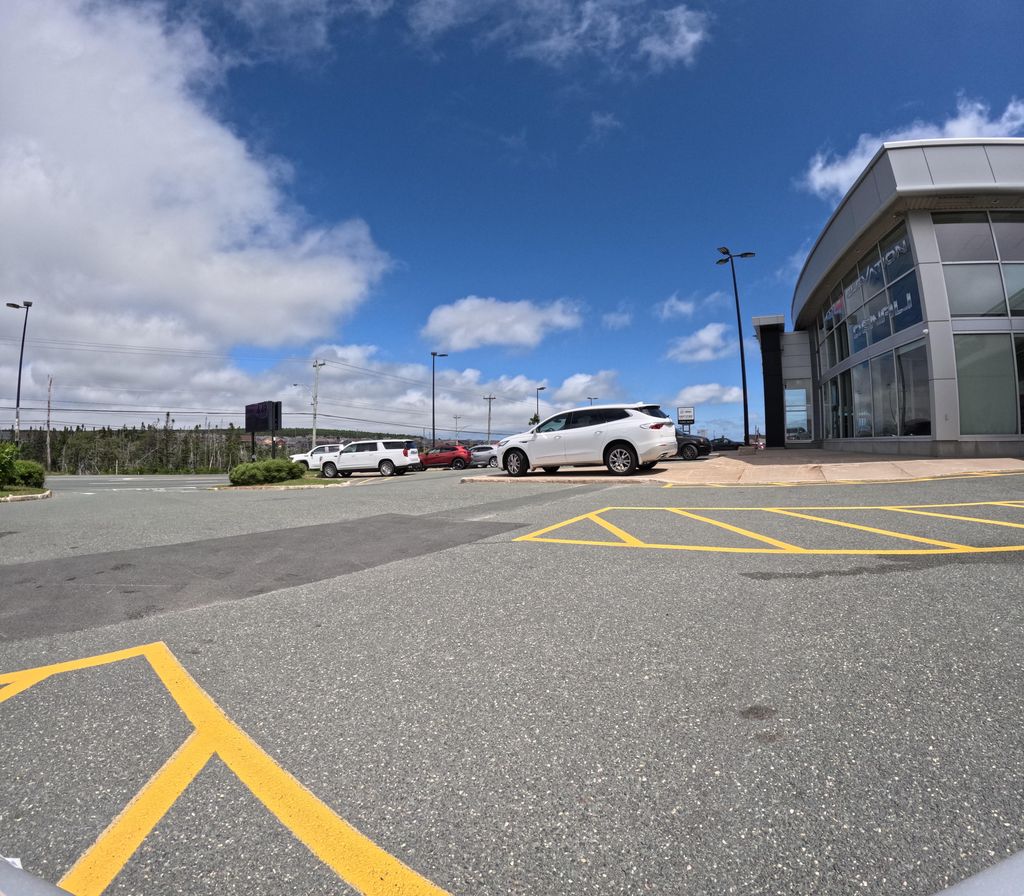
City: st_johns